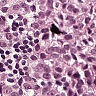
Metastatic tissue present: yes